Question: I do not get why the code does not write the title when the title is 'Actualitat'
'''
<article id="post-<?php the_ID(); ?>" <?php post_class(); ?>>
<header class="page-header">
<?php $title = the_title(); ?>
<?php $act = 'Actualitat'; ?>
<?php if (strcmp($title,$act) !== 0 ): ?>
<h1 class="entry-title"><?php the_title(); ?></h1>
<?php endif ?>
</header><!-- .entry-header -->
'''

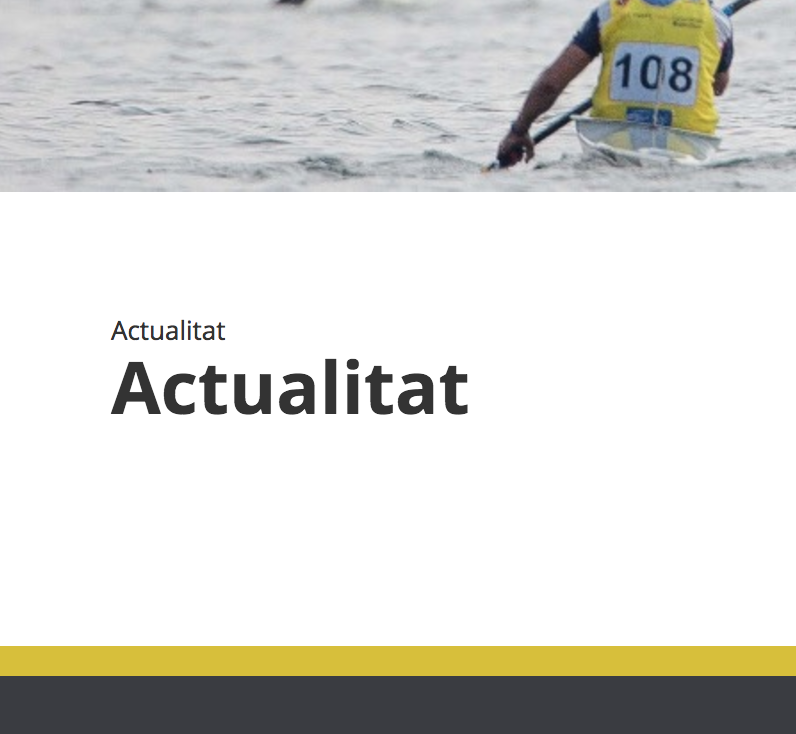
Answer: Change '<?php $title = the_title(); ?>' to '<?php $title = the_title('', '', false); ?>' because without parameters the function 'the_title()' just prints out the title and does not return anything.